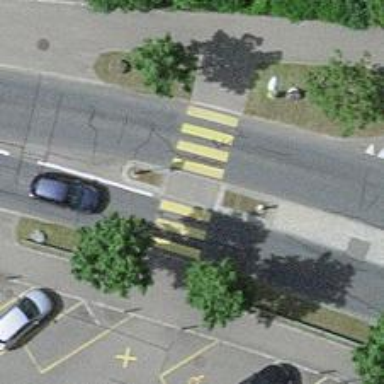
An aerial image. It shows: Secondary road with separate asphalt sidewalks.